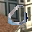
Label: 0